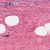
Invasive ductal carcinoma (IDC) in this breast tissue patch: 0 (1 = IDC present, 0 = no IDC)